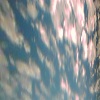
Label: cloud